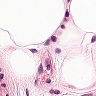
Metastatic tissue present: no